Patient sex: F
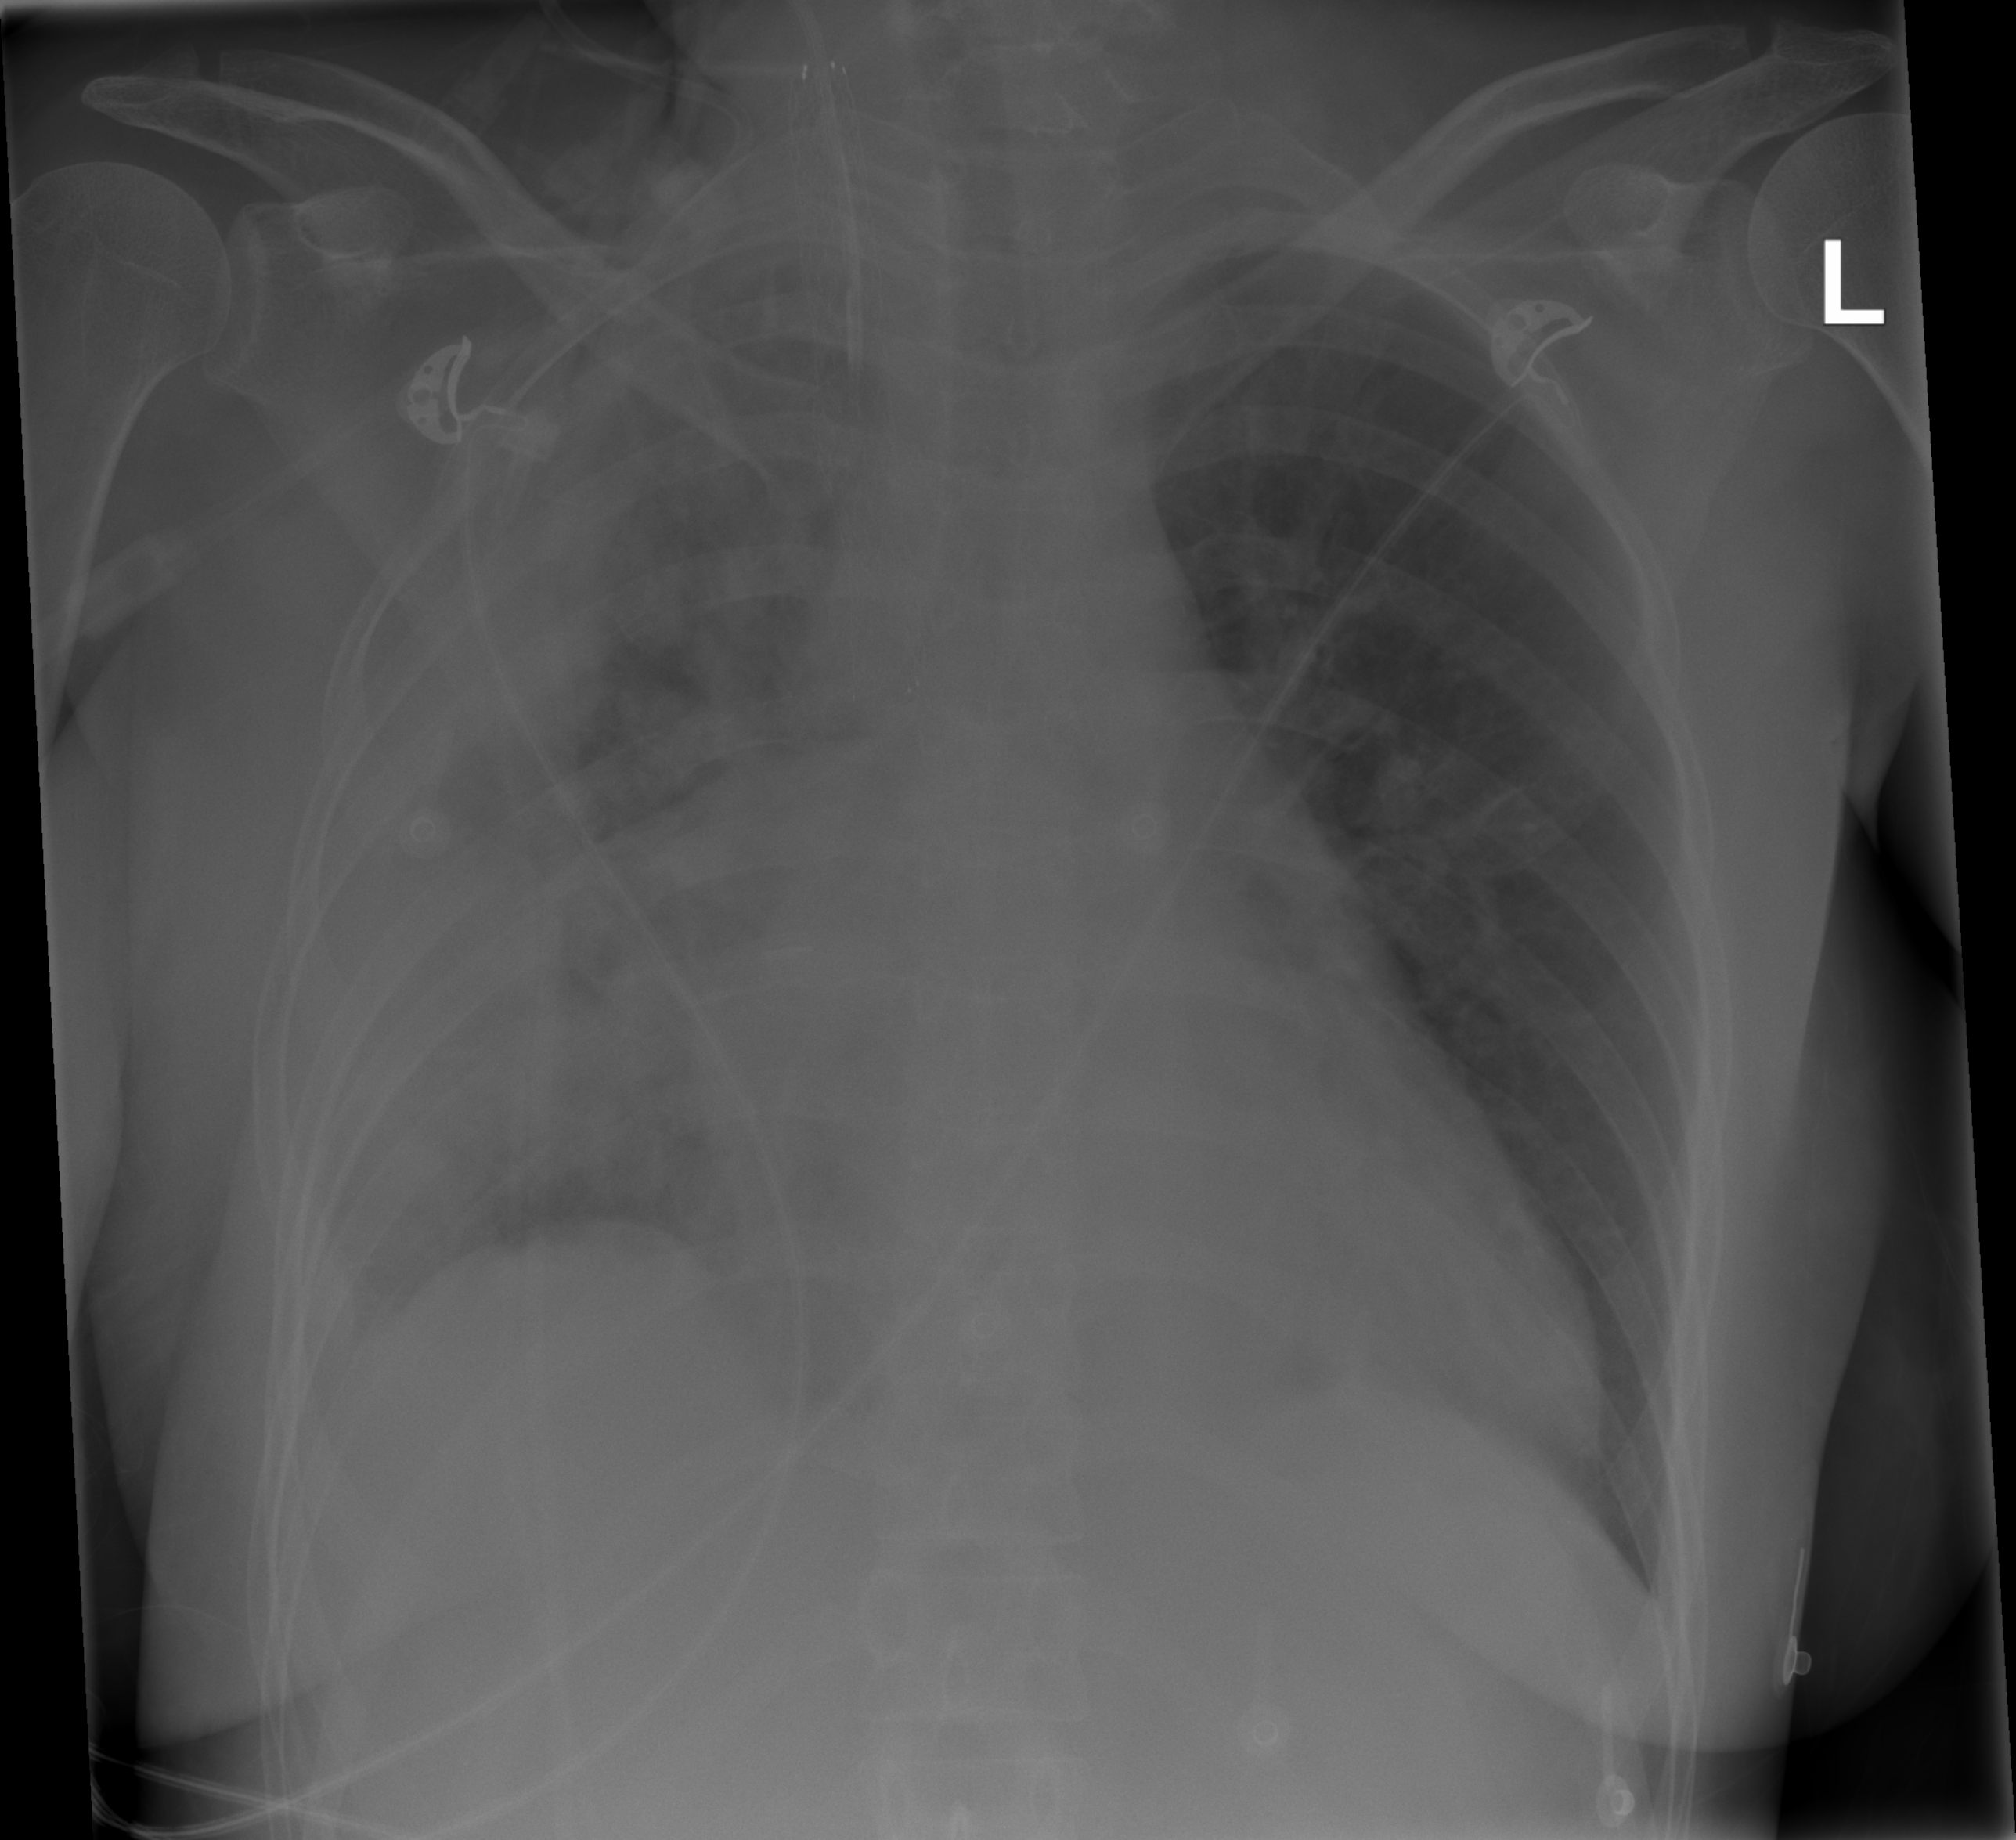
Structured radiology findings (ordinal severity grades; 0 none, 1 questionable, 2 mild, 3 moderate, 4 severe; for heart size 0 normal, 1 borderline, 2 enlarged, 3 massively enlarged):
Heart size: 0
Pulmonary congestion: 2
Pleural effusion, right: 2
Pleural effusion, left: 0
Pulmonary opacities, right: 4
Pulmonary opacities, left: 2
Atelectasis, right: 2
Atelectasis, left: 0